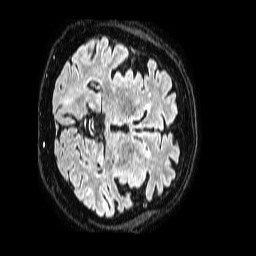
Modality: FLAIR
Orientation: axial
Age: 76
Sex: male
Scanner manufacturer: philips
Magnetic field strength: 1.5 T
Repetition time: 4.8 s
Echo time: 0.3 s